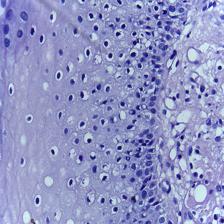
Diagnosis: Normal